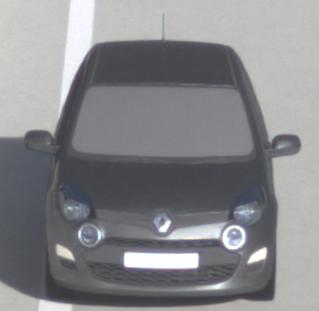
Make: Renault
Model: Twingo 1.2 LEV 16V 75
Detailed model: Twingo (II)
Model produced from: 2012/01
Model produced until: 2014/07
Doors: 3
Color: gray
Road condition: dry road
Daytime: sunrise or sunset
Contrast: medium contrast